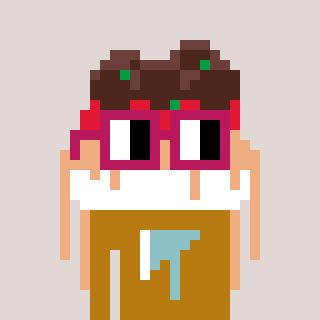
a pixel art character with square dark red glasses, a spaghetti-shaped head and a gold-colored body on a warm background